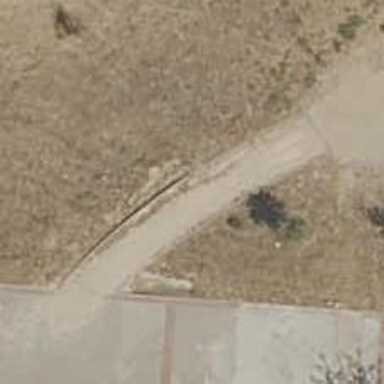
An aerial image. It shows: Path.